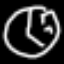
Label: clock